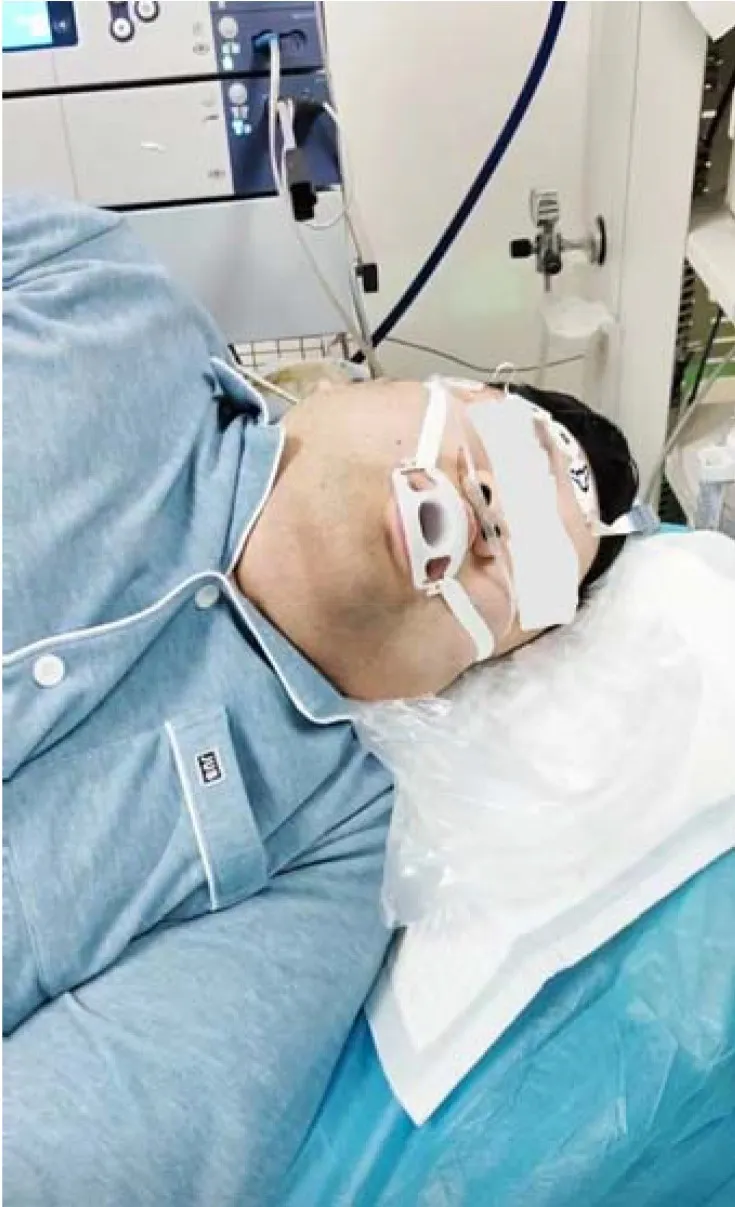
Painless gastroscopic duodenal polypectomy under bispectral index monitoring.
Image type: medical_photograph (other_medical_photograph)